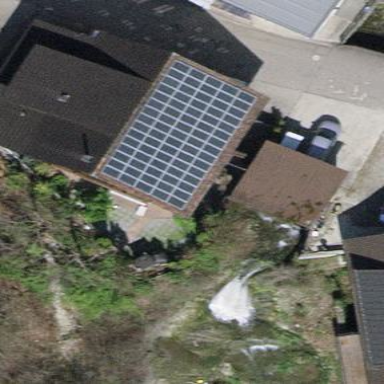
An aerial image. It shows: Solar power generator using photovoltaic method with solar photovoltaic panel types.